Question: Consider the table below.
The rule is - an employee cannot take a break (needs to clock out) from job num 1 before clocking in to job num 2. In this case the employee "A" was supposed to clock OUT instead of BREAK on jobnum 1 because he later clocked in to JobNum#2
Is it possible to write a query to find this in plain SQL?

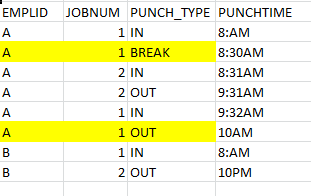
Answer: Idea is to check if next record is proper one. To find next record one has to find first punchtime after current for same employee. Once this information is retrieved one can isolate record itself and check fields of interest, specifically is jobnum the same and [optionally] is punch_type 'IN'. If it is not, not exists evaluates to true and record is output.
'''
select *
from @punch p
-- Isolate breaks only
where p.punch_type = 'BREAK'
-- The ones having no proper entry
and not exists
(
select null
-- The same table
from @punch a
where a.emplid = p.emplid
and a.jobnum = p.jobnum
-- Next record has punchtime from subquery
and a.punchtime = (select min (n.punchtime)
from @punch n
where n.emplid = p.emplid
and n.punchtime > p.punchtime
)
-- Optionally you might force next record to be 'IN'
and a.punch_type = 'IN'
)
'''
Replace @punch with your table name. '--' is comment in Sql Server; if you are not using this database, remove this lines. It is a good idea to tag your database and version as there are probably faster/better ways to do this.